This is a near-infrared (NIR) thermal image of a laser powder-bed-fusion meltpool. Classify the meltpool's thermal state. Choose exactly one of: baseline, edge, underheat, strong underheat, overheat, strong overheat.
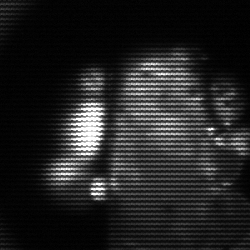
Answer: strong underheat